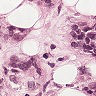
Metastatic tissue present: yes